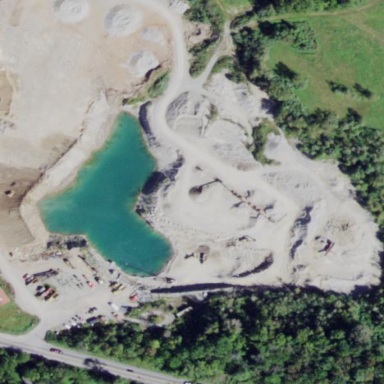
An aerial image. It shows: Quarry area.